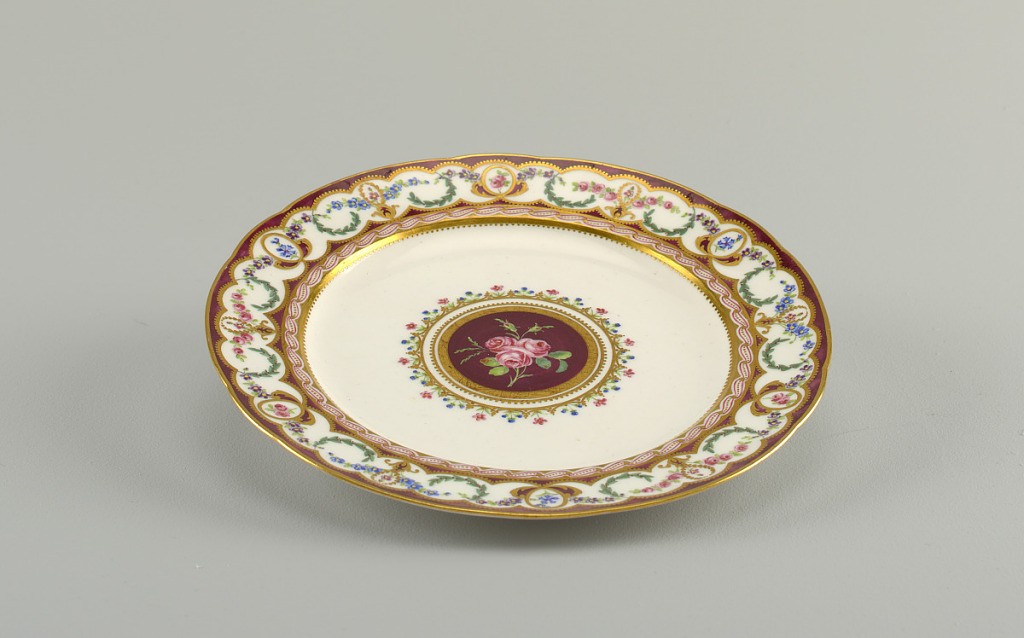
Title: Plate, from the "Eden" Service (One of Sixteen)
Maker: Sèvres Porcelain Manufactory, French, established 1756
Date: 1787
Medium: soft paste porcelain, vitreous enamel, gold
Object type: plate
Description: Circular molded plate with broad rim painted in purple ground with con- tinuous enameled and gilded floral swags in blue, pink, and green, with gilded scallops. Center with floral border, gilded edge, and central spray ofroses against purple ground.